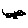
Label: cat